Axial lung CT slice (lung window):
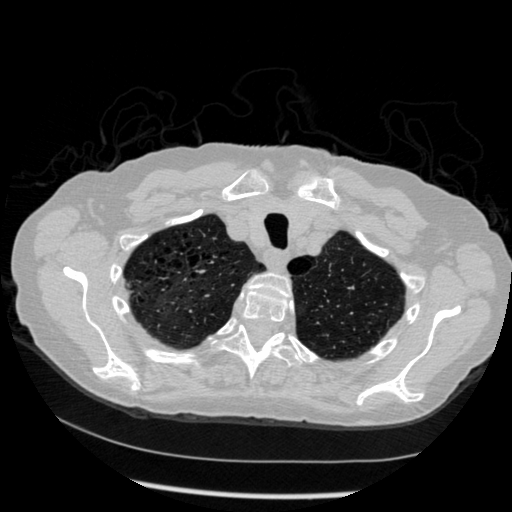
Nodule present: no